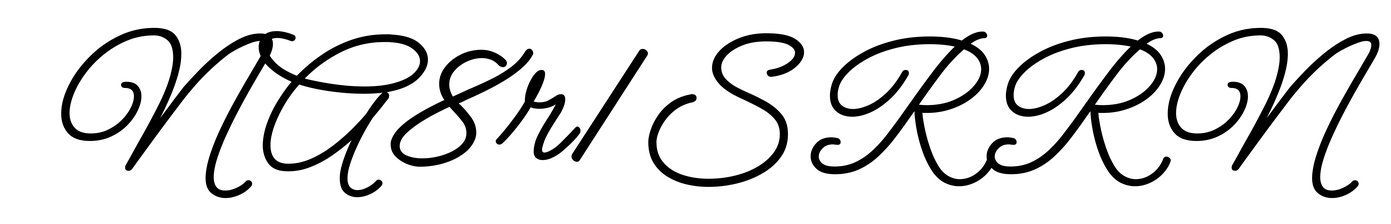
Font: MeowScript-Regular